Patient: sex M, age 55
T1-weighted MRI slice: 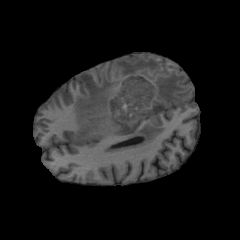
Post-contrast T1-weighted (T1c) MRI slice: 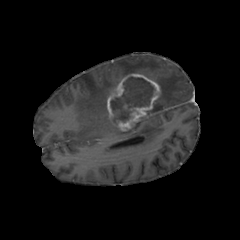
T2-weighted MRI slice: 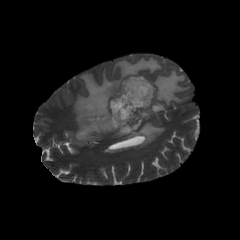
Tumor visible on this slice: yes
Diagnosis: Glioblastoma, IDH-wildtype
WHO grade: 4